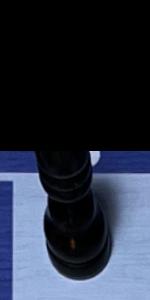
Label: Bishop_Black